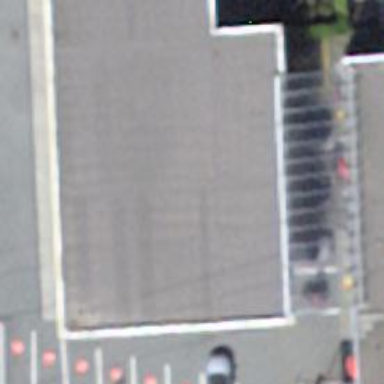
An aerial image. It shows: Fuel station.